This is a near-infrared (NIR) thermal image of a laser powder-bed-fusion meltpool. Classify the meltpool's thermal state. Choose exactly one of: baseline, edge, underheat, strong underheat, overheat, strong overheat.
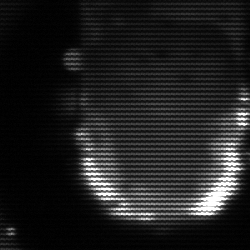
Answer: baseline